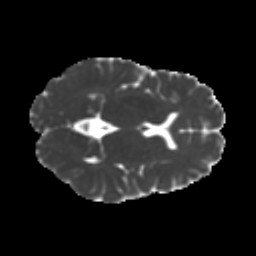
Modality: MD
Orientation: axial
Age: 37
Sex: female
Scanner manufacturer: ge
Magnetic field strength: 3 T
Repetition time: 7.8 s
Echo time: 0.0606 s